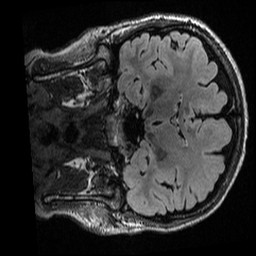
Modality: T2w
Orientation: coronal
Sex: female
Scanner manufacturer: ge
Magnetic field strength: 3 T
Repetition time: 6 s
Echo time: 0.1273 s